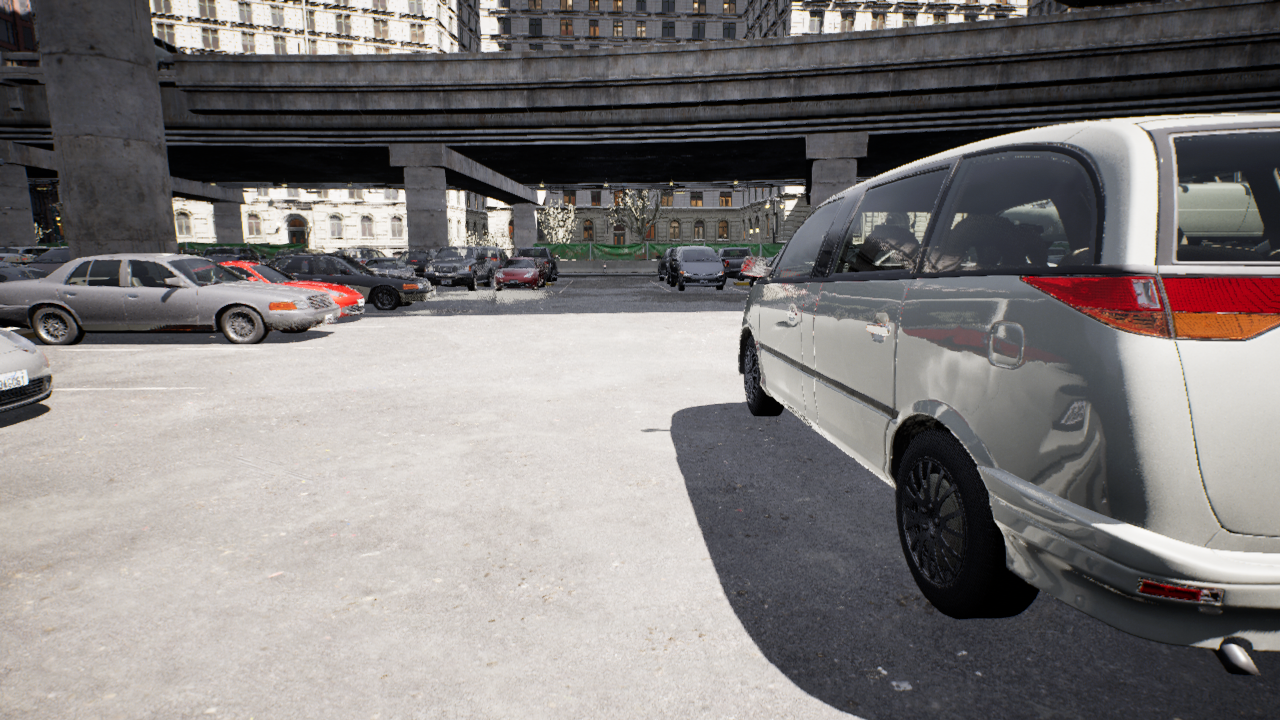
Venue: arterial
Lighting: clear day
Vehicle rig: minivan